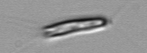
Label: Chrysochromulina